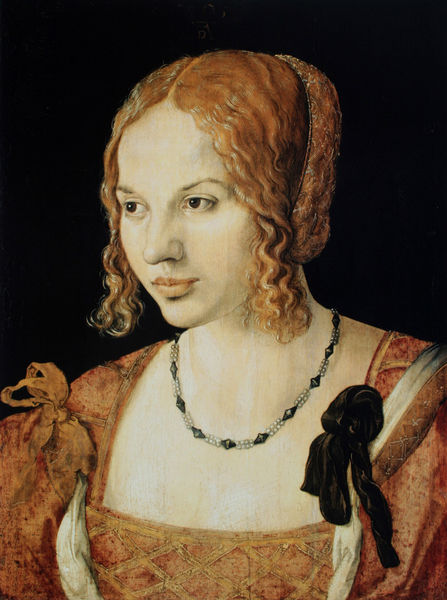
Titel: Bildnis einer jungen Venezianerin
Künstler: Albrecht Dürer
Standort: Wien
Institution: Kunsthistorisches Museum, Gemäldegalerie
Schlagwörter: blau, dunkel, feder, gemälde, mädchen, ausschnitt, braun, frau, frisur, hell, kleid, mund, nase, orange, profil, schmuck, schwarz, stirn, weiss, blick, dame, rot, haube, muster, ornament, schleife, blond, augen, barock, inkarnat, kleidung, ärmel, bild, bildnis, hals, portrait, porträt, öl, auge, haare, adel, schleifen, augenbrauen, brustbild, dekollete, dekolletee, lippen, locken, perlen, renaissance, scheitel, schön, seide, kette, zopf, riemen, halskette, rothaarig, brokat, halbprofil, geflochten, dürer, bänder, träger, strähnen, leonardo, da vinci, albrecht dürer, lotto, lippi, haarnetz, albrecht, venezianerin, frisur#, kleic